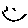
Label: smiley face